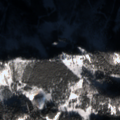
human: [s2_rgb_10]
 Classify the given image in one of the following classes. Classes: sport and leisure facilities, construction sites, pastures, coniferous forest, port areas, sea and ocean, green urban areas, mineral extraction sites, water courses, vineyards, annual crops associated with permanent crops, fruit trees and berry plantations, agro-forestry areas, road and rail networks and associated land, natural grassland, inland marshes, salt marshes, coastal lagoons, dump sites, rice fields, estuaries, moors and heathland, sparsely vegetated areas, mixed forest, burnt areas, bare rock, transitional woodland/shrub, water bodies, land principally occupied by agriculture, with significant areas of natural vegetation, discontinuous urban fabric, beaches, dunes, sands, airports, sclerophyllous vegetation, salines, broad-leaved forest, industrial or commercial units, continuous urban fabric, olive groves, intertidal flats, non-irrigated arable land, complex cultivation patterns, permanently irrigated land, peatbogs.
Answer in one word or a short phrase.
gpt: broad-leaved forest, coniferous forest, mixed forest, natural grassland